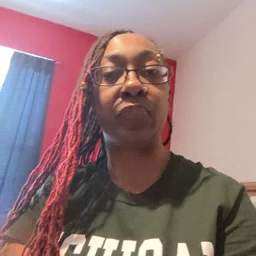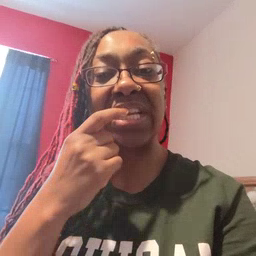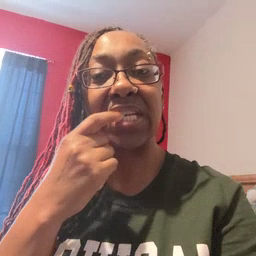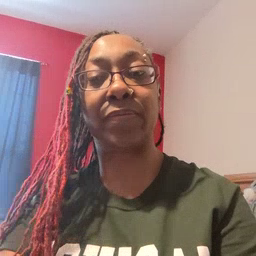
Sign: tooth